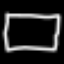
Label: square